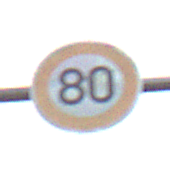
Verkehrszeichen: Geschwindigkeit80
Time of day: Night
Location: Outdoor (Nature)
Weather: Overcast
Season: NotSpecified
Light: Artificial